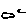
Label: cloud